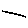
Label: line